Question: I am using bootstrap-sass and font-awesome-sass-rails gems and have successfully eradicated duplicate icons (from glyphicons) by adding to bootstrap-and-overrides.css.scss:
'''
[class^="icon-"] {
background-image:none;
}
'''
However, now I am having the problem of slightly out of line icons.. The glyphicons were perfect before. Now I am seeing:

I would like to move the icons down a pixel or 2. Please help. Thanks.
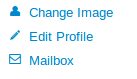
Answer: Similar to the directions for LESS found on the <URL>, one should remove the SASS for the glyph icons altogether, rather than just load the Font-Awesome SASS on top of it. I strongly discourage any approach that merely tries to save appearances by overriding CSS rules that don't need to be there in the first place.
I don't use Rails, but I assume the rough outline would be:
1. Checkout a copy of the bootstrap-sass repo.
2. Locate the _bootstrap.scss file.
3. Replace the @import "bootstrap/sprites"; with @import "your/path/to/font-awesome";, where your/path/to/ contains the font-awesome.scss.
4. Recompile the bootstrap.scss (don't forget to minify!).